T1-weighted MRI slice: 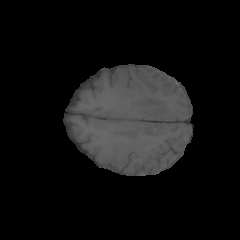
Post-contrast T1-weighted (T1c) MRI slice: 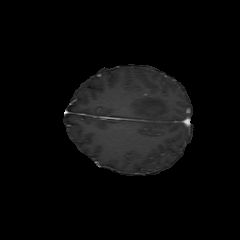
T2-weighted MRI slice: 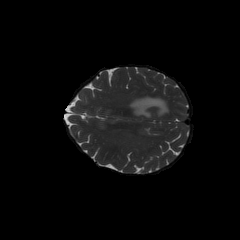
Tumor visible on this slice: yes